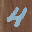
Label: 4